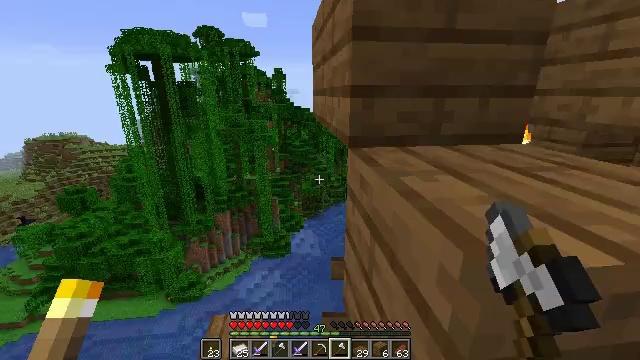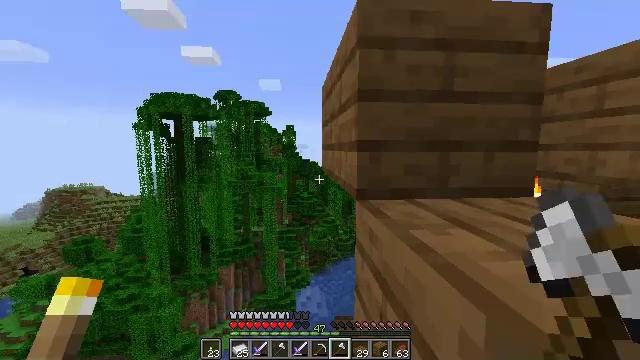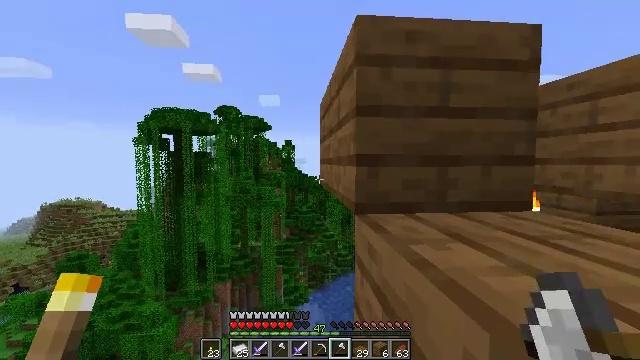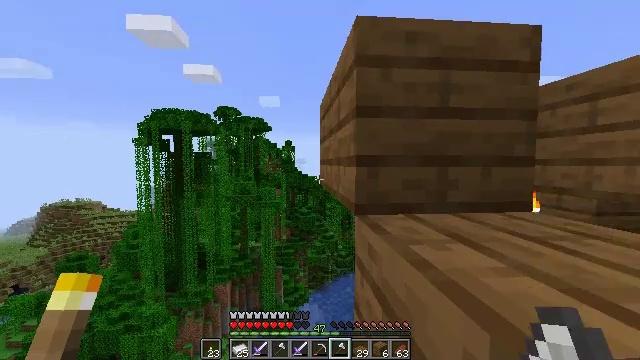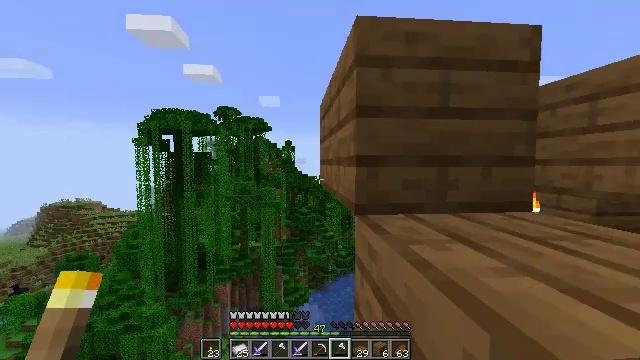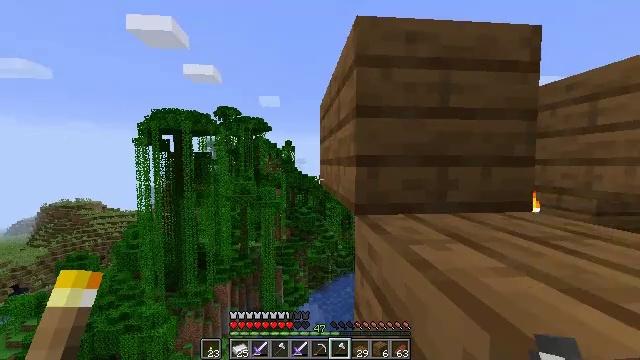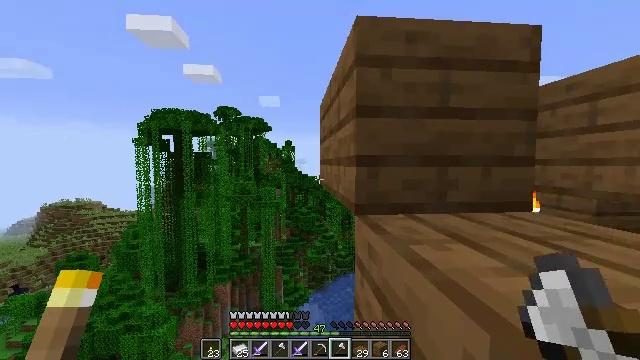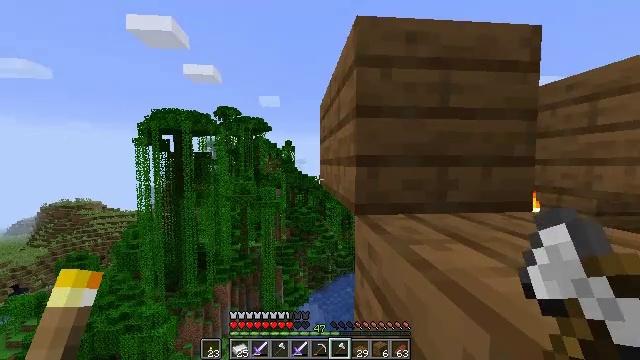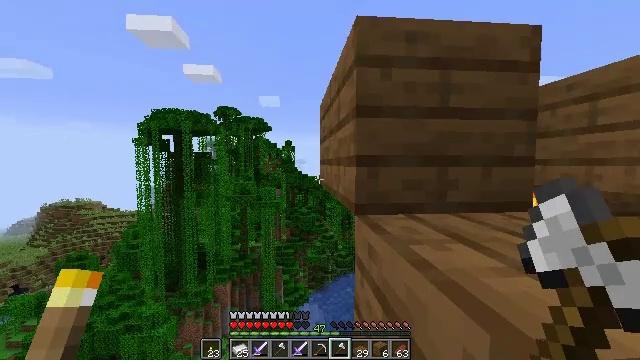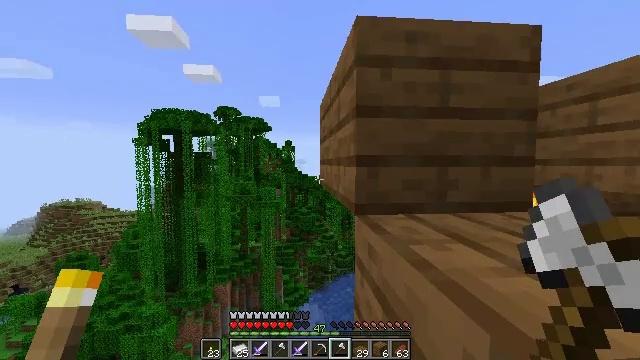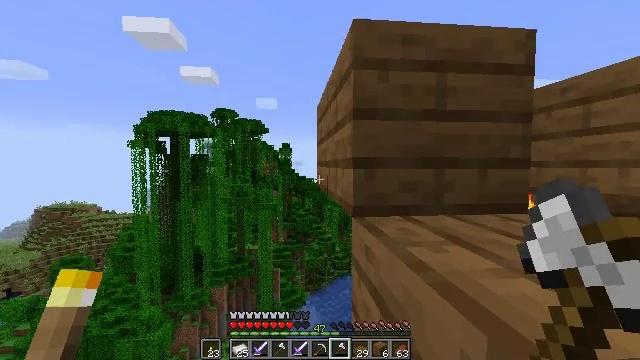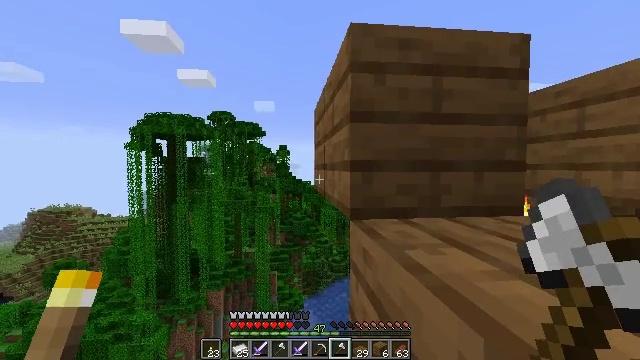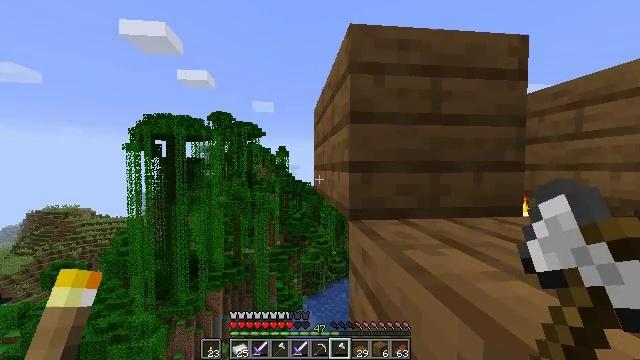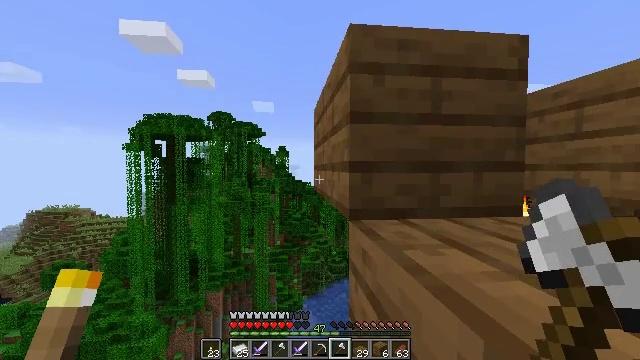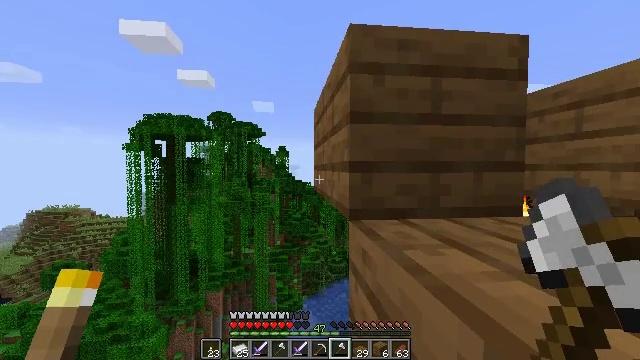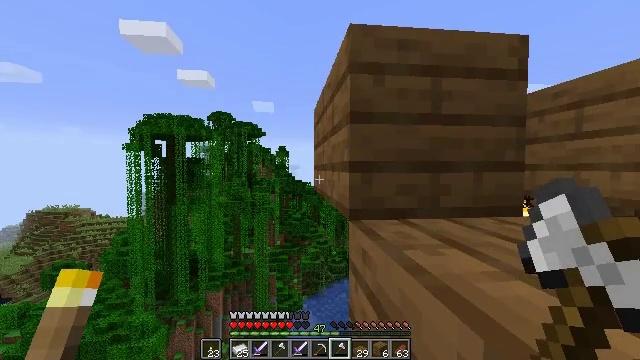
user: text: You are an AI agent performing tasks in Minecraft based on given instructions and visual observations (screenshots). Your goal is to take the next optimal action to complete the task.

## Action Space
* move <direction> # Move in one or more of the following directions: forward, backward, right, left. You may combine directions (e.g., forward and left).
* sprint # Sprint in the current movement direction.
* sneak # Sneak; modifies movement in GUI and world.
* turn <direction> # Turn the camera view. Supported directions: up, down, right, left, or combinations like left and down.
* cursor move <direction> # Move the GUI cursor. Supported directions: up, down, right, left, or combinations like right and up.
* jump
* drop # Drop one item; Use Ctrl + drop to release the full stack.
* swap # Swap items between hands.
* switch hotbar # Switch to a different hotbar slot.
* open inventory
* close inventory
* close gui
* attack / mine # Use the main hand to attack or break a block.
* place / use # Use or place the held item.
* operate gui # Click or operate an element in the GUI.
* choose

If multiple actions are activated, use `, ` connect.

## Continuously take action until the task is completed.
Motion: motion action
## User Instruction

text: Gather the powered rail to store in inventory.
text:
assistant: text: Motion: sneak, turn left and up
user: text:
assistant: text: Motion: sneak, turn up
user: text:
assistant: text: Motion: sneak
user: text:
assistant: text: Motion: sneak
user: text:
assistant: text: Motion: sneak
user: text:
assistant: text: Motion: sneak
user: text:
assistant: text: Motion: sneak
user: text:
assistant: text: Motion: sneak
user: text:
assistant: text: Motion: sneak
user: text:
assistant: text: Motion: sneak
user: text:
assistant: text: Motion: sneak
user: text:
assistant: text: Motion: sneak
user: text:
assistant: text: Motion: sneak
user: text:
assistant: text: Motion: sneak
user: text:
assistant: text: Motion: sneak
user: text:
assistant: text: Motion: sneak
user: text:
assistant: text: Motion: sneak, turn right
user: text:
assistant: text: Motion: sneak, turn right and down
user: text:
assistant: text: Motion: sneak, turn right and down
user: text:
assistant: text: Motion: move right, sneak, turn right and down
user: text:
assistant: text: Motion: move forward and move right, sneak, turn right and down
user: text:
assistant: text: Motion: move forward and move right, sneak, turn right and down
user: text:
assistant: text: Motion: move forward and move right, sneak, turn right
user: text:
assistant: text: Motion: move forward and move right, sneak
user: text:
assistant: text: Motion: move forward and move right, sneak, turn left and down
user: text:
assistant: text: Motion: move forward and move right, sneak, turn left and down
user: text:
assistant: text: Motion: move forward and move right, sneak, turn left and down
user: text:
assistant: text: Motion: move forward and move right, sneak, turn left and down
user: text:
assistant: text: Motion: move forward and move right, sneak, turn left
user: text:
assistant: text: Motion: move forward and move right, sneak, turn left and down